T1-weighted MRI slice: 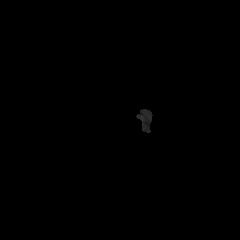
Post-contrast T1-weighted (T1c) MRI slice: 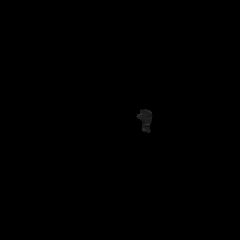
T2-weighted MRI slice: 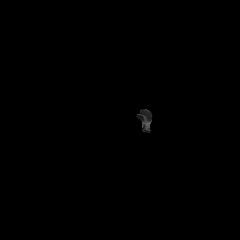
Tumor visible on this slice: no